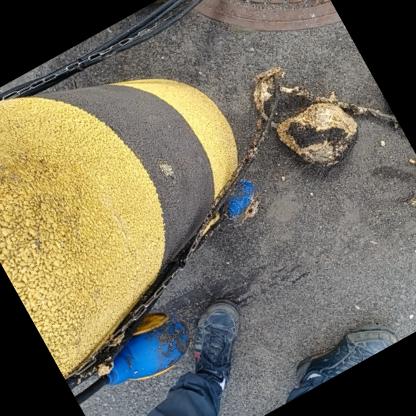
Klasa: inne